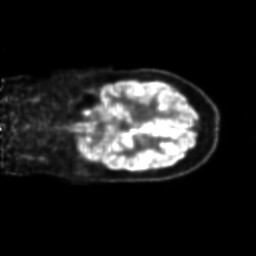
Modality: PET
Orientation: coronal
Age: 13
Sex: female
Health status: ill